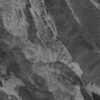
Label: not_dusty